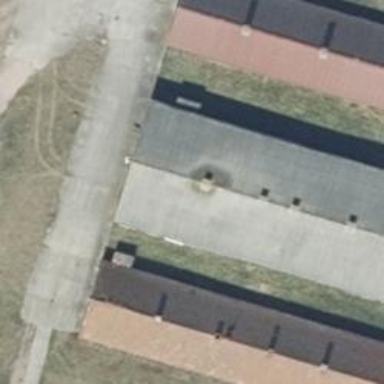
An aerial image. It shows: Gabled roof of grey-colored farm auxiliary building with its roof oriented along the structure.